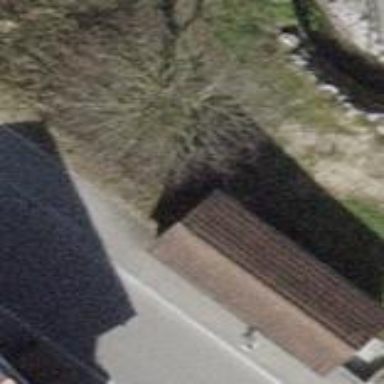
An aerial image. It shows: Service building.